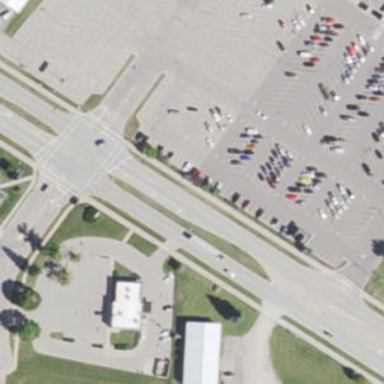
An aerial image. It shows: Parking area with surface.